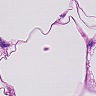
Metastatic tissue present: no